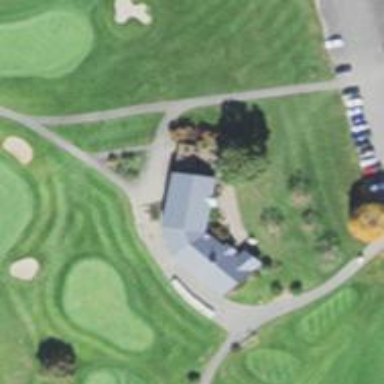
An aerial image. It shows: Pathway for golfing.